Question: I need to add another section to my tableview which will occur once at the top of the table. I also want to use a custom view so I can format the contents nicely.
In the picture below you can see I have section headers and rows underneath each.
I've tried several times, but I'm a little confused as to how many sections I should have and the logic to show all the rows I need. To further complicate matters I also display a single row with a single section, with text saying there are no rows available. In this case I want to show my new section and that text.

Here's my code..
'''
- (NSInteger)numberOfSectionsInTableView:(UITableView *)tableView {
int count = [sectionTitles count];
if (count == 0) {
return 1;
} else {
return count;
}
}
'''
//
'''
- (NSInteger)tableView:(UITableView *)tableView numberOfRowsInSection:
(NSInteger)section {
int count = 0;
if (sectionRowCounts.count != 0) {
NSString *title = [sectionTitles objectAtIndex:section];
count = [[sectionRowCounts objectForKey:title] intValue];
}
return (count ? count : 1);
}
- (NSString *)tableView:(UITableView *)tableView titleForHeaderInSection:
(NSInteger)section {
NSString *title = @"";
if (sectionTitles.count != 0 ) {
title = [sectionTitles objectAtIndex:section];
}
return title;
}
'''
//
'''
- (UIView *)tableView:(UITableView *)tableView viewForHeaderInSection:
(NSInteger)section {
if (sectionTitles.count == 0 ) {
UIView *customView = [[[UIView alloc] init] autorelease];
return customView;
}
HeaderSectionReportView *customView = [[[HeaderSectionReportView alloc]
initWithFrame:CGRectMake(0.0, 0.0, 360.0, 20.0)] autorelease];
// create the button object
UILabel * headerLabel = [[UILabel alloc] initWithFrame:CGRectZero];
headerLabel.frame = CGRectMake(10.0, 0.0, 100.0, 20.0);
headerLabel.text = [sectionTitles objectAtIndex:section];
[customView addSubview:headerLabel];
[headerLabel release];
return customView;
}
- (CGFloat) tableView:(UITableView *)tableView
heightForHeaderInSection:(NSInteger)section {
return 20.0;
}
'''
//
'''
- (UITableViewCell *)tableView:(UITableView *)tableView
cellForRowAtIndexPath:(NSIndexPath *)indexPath {
UITableViewCell *cell1;
if(rowSections.count == 0) {
cell1 = [[[UITableViewCell alloc] initWithStyle:
UITableViewCellStyleDefault reuseIdentifier:nil] autorelease];
UIView *view = [[[UIView alloc] init] autorelease];
view.backgroundColor = [UIColor clearColor];
cell1.selectedBackgroundView = view;
cell1.textLabel.text = @"No transactons found";
return cell1;
}
NSString *strRowSection = [NSString stringWithFormat:@"%i-%i",
indexPath.section, indexPath.row];
NSInteger intDBRow = [rowSections indexOfObject:strRowSection];
static NSString *CellIdentifier = @"ReportCell";
ReportCell *cell = (ReportCell *) [tableView
dequeueReusableCellWithIdentifier:CellIdentifier];
'''
//
'''
if (cell == nil) {
NSArray *topLevelObjects = [[NSBundle mainBundle]
loadNibNamed:@"ReportCell" owner:nil options:nil];
for (id currentObject in topLevelObjects) {
if ([currentObject isKindOfClass:[UITableViewCell class]]) {
cell = ((ReportCell *) currentObject);
break;
}
}
}
NSString *desc = [[transactionsArray objectAtIndex:intDBRow]
objectForKey:@"desc"];
cell.descriptionValue.text = desc;
UIView *view = [[[UIView alloc] init] autorelease];
view.backgroundColor = [UIColor clearColor];
cell.selectedBackgroundView = view;
return cell;
}
'''
//
'''
- (void) populateDataSource {
int sectionIncr = -1;
int rowIncr = 0;
sectionTitles = [[NSMutableArray alloc] initWithObjects:nil];
sectionRowCounts = [[NSMutableDictionary alloc] init];
rowSections = [[NSMutableArray alloc] initWithObjects:nil];
NSMutableArray *arrayTmp= [[NSMutableArray alloc] init];
//populate array
self.transactionsArray = arrayTmp;
[arrayTmp release];
}
'''
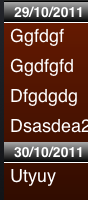
Answer: While you could certainly just add another section at the beginning with a custom view associated with it there is another option. You can assign a custom view to the UITableView property 'tableHeaderView', see <URL> in the Apple documentation.